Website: bh-photo
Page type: gifting
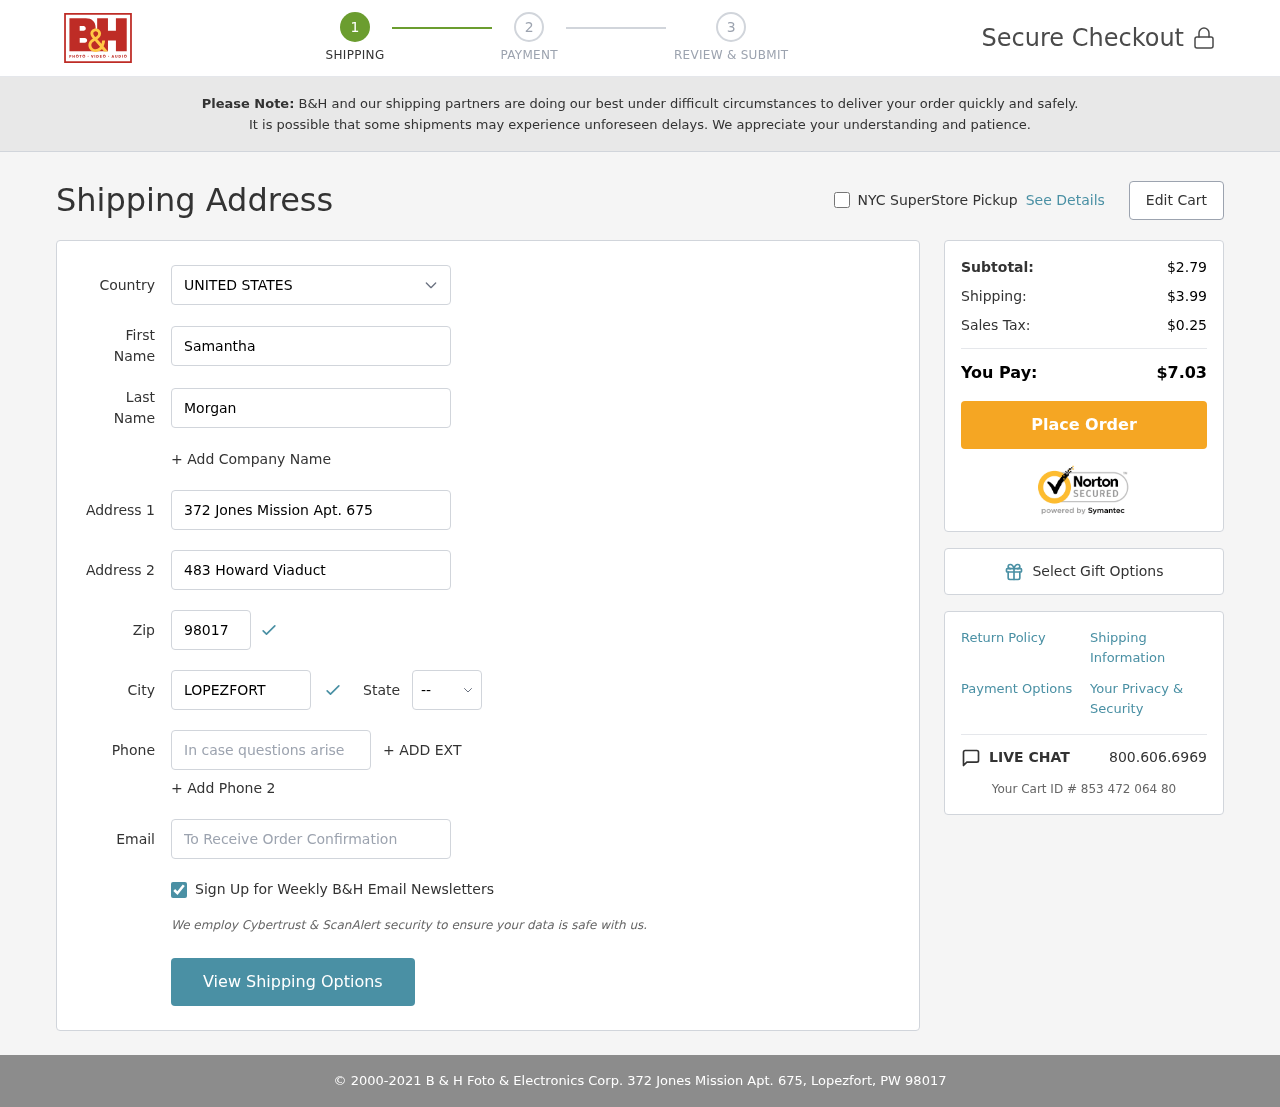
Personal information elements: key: PII_CITY
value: Lopezfort
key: PII_COUNTRY
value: United States
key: PII_EMAIL
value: smorgan@gmail.com
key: PII_FIRSTNAME
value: Samantha
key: PII_LASTNAME
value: Morgan
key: PII_PHONE
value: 9385475022
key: PII_POSTCODE
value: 98017
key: PII_STATE_ABBR
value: PW
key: PII_STREET
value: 372 Jones Mission Apt. 675
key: PII_STREET2
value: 483 Howard Viaduct
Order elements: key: ORDER_SUBTOTAL
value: $2.79
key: ORDER_SHIPPING_COST
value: $3.99
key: ORDER_TAX
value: $0.25
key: ORDER_TOTAL
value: $7.03
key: ORDER_ID
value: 853 472 064 80